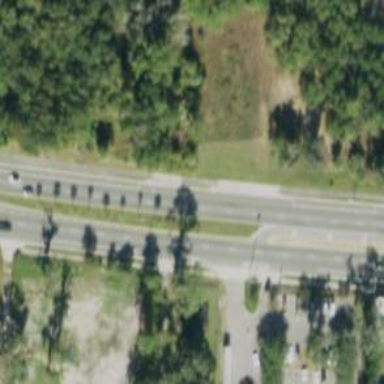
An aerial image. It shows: Trunk link highway.